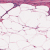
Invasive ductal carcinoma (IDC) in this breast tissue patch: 0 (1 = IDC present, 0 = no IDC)